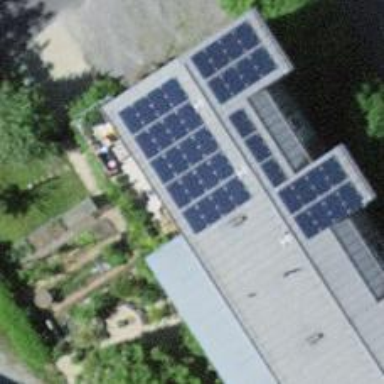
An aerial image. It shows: Solar power generator with photovoltaic panels.